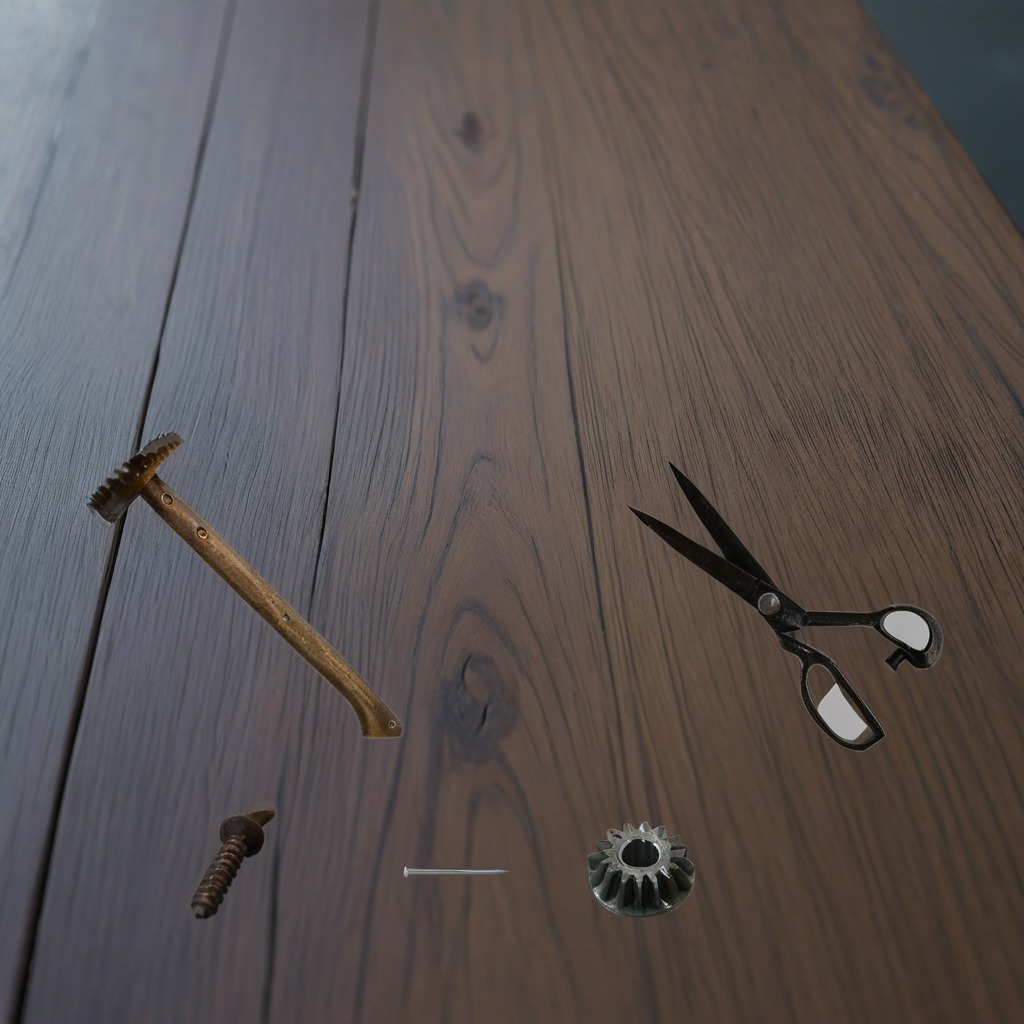
A steel gear with teeth, a metal machine screw, an iron nail, a hammer, and a pair of scissors are lying on the table.